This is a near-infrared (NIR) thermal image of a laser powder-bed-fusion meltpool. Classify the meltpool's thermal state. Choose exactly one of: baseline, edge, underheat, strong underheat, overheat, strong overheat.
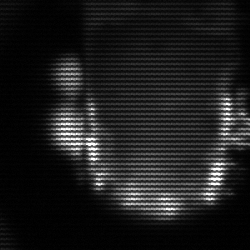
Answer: baseline